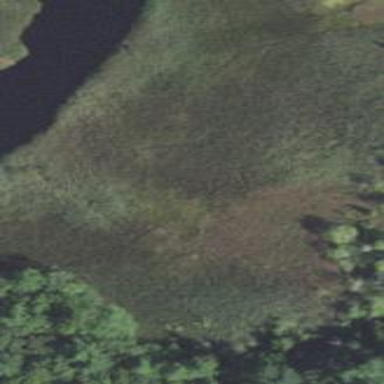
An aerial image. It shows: Wetland area characterized by wet meadow.